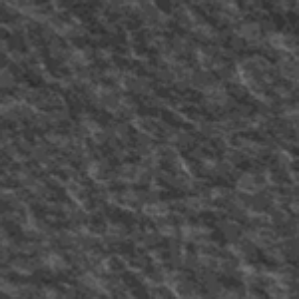
Label: frost